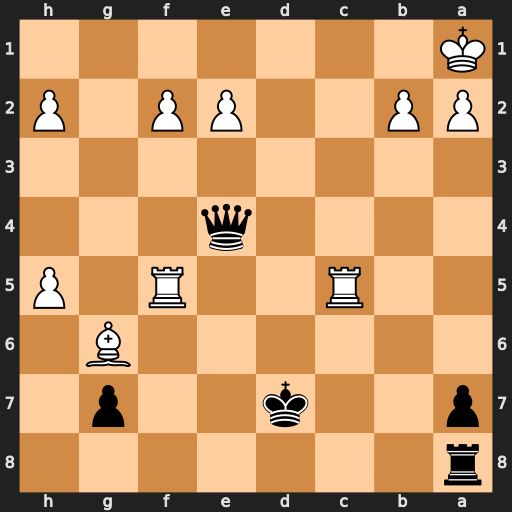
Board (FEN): r7/p2k2p1/6B1/2R2R1P/4q3/8/PP2PP1P/K7
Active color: b
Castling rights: -
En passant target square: -
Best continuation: Qh1+ Rc1 Qxc1#